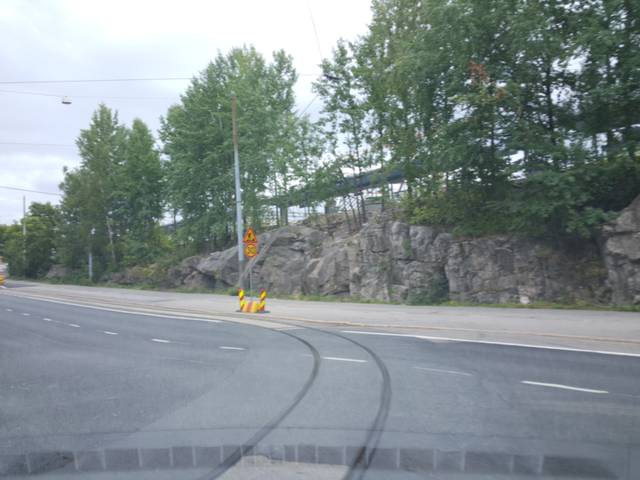
Region: Finland
Coordinates: 60.201, 24.934